Question: Session Table (aka Exam Table)
'''
SessionId(auto) SessionName
137 XULWQ
'''
Question Table:
'''
SessionId QuestionId QuestionContent QuestionNo QuestionMarks OptionId
137 1 Name 2 Things 1 5 5
137 2 Name 3 Things 2 5 2
'''
Option_Table Table:
'''
OptionId OptionType
1 A-C
2 A-D
3 A-E
4 A-F
5 A-G
6 A-H
'''
Answer Table:
'''
AnswerId(auto) SessionId QuestionId Answer
200 137 1 B
201 137 1 F
202 137 2 D
203 137 2 A
204 137 2 C
'''
I am having trouble compiling the query below. I want to select the following fields undeneath in the query but the problem I am having is with my joins. If you look at the last join I am trying to retrieve 'OptionID' from 'Option_Table' Table but I have to go through the 'Answer' table which doesn't have that field. My problem is that I have 3 fields which actually rely on joining with the Question' Table.
My question is what is the correct way of joining the tables below so that it displays the answers for each question with the fields I want to SELECT?
'''
SELECT q.SessionId, s.SessionName, q.QuestionId, q.QuestionNo, q.QuestionContent, an.Answer, an.AnswerId, q.QuestionMarks, q.OptionId, o.OptionType
FROM Session s
INNER JOIN Question q ON s.SessionId = q.SessionId
JOIN Answer an ON q.QuestionId = an.QuestionId
JOIN Option_Table o ON an.OptionId = o.OptionId
WHERE s.SessionName = ?
ORDER BY q.QuestionId, an.Answer
'''
Output required:

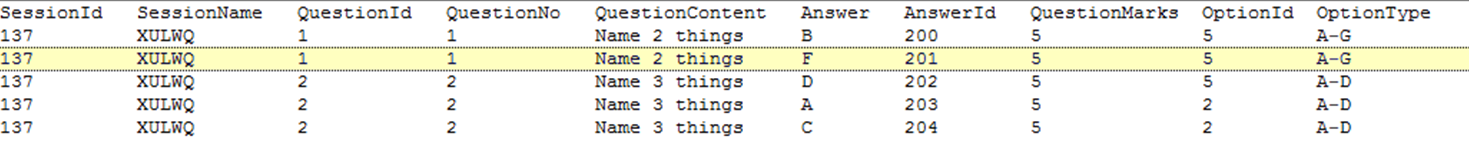
Answer: '''
SELECT *
FROM Question q
INNER JOIN Answer a ON q.QuestionID = a.QuestionID
INNER JOIN Option_Table ot ON ot.optionID = q.optionID
INNER JOIN session s ON s.sessionid = q.sessionid
'''